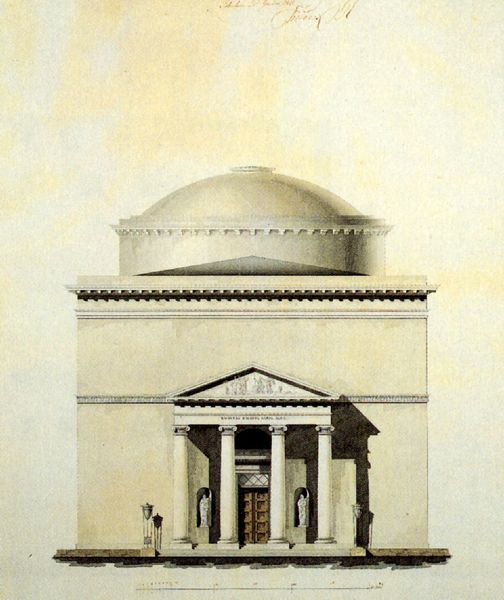
Titel: Schloss Christiansborg
Künstler: Christian Frederik Hansen
Standort: Kopenhagen, Schloss Christiansborg (EU - Dänemark)
Schlagwörter: schatten, weiß, gelb, braun, holz, lampe, licht, schwarz, skizze, säulen, tür, zeichnung, dach, gebäude, beige, wand, architektur, sockel, kirche, front, frontal, rund, amphore, statue, relief, schrift, modell, ansicht, türen, farben, dächer, giebel, figuren, kuppel, ornamente, balken, striche, foto, vier, eingang, nische, gefäß, buch, titel, pantheon, fries, portal, skulpturen, statuen, portikus, griechisch, tempel, kassetten, dorisch, vordach, quadrat, handschrift, beschreibung, vertäfelung, klassisch, quadratisch, aufriss, nischen, maßstab, zentralbau, first, skala, anischt, gefache, ku0ppe, kipper, einigang